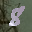
Label: 8